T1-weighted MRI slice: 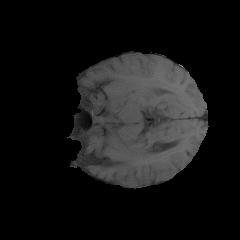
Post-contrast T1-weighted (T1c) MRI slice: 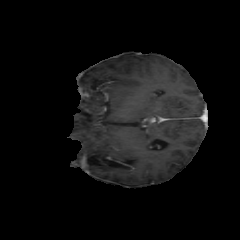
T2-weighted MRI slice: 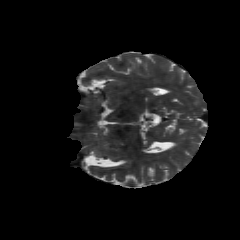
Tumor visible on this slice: yes